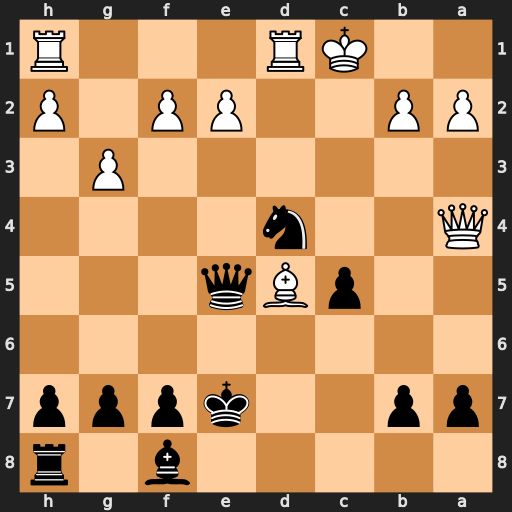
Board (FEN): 5b1r/pp2kppp/8/2pBq3/Q2n4/6P1/PP2PP1P/2KR3R
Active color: b
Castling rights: -
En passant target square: -
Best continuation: Qxd5 e3 Qc6